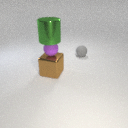
large brown metal cube in front of small gray rubber sphere